Question: I downloaded the source of the sample soft keyboard and tried it out in my tablet..but it looks like this:

How do I customize the layout a little bit so that it will fit into the screen? I have been reading through <URL>
but it does not help much with the layout customizing.
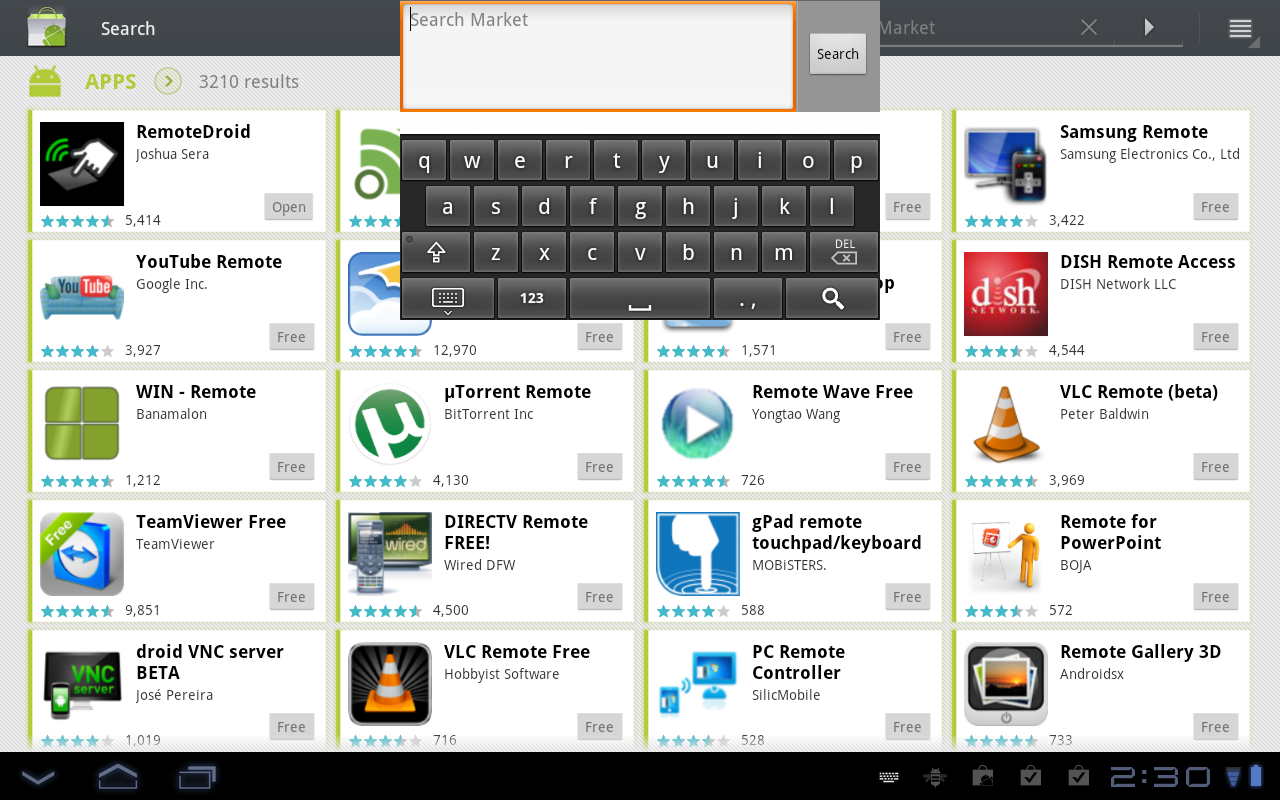
Answer: found the answer: In the manifest file
'''
<manifest xmlns:android="http://schemas.android.com/apk/res/android"
<supports-screens
android:anyDensity="true"
android:largeScreens="true"
android:normalScreens="true"
android:smallScreens="true" />
</manifest>
'''